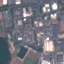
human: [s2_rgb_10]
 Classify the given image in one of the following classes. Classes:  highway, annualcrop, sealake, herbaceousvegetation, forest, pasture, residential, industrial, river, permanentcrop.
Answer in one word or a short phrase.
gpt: Industrial